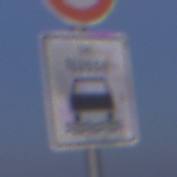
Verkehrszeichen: BeiNaesse
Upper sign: Geschwindigkeit60
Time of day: SunriseSunset
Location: Outdoor (Nature)
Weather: Clear
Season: NotSpecified
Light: Natural